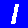
Digit: 1